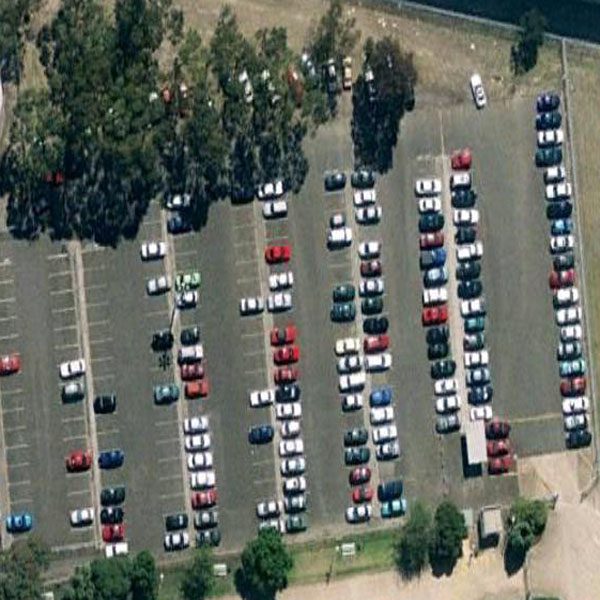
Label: Parking